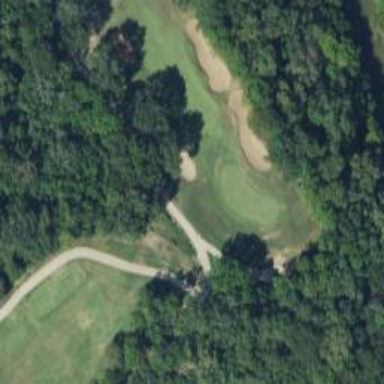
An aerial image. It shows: View of golf hole.